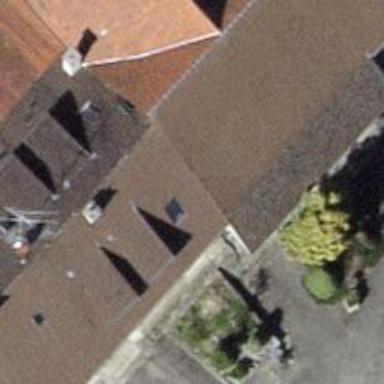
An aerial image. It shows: Terrace-style building with gabled roof.